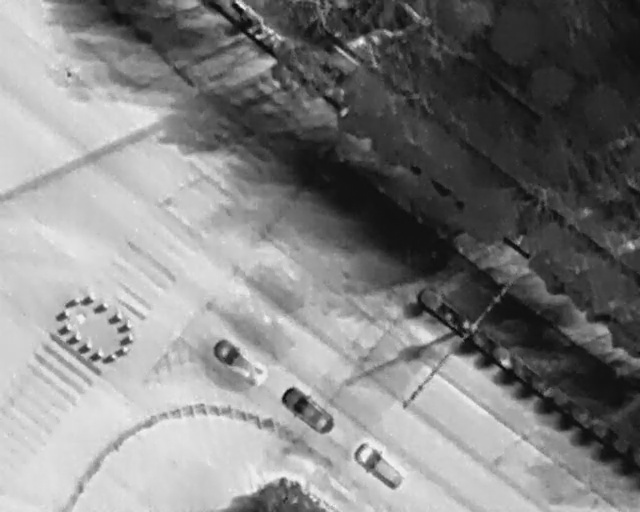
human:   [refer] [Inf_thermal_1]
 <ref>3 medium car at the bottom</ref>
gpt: <box>[[35, 64, 39, 76, 35], [46, 74, 49, 86, 33], [57, 85, 60, 96, 37]]</box>